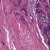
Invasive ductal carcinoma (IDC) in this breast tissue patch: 0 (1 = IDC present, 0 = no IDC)